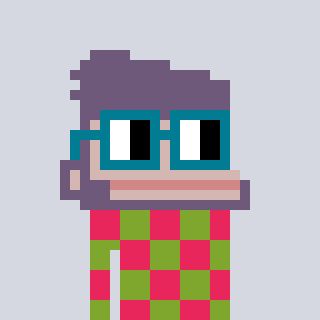
a pixel art character with square dark green glasses, a ape-shaped head and a slimegreen-colored body on a cool background